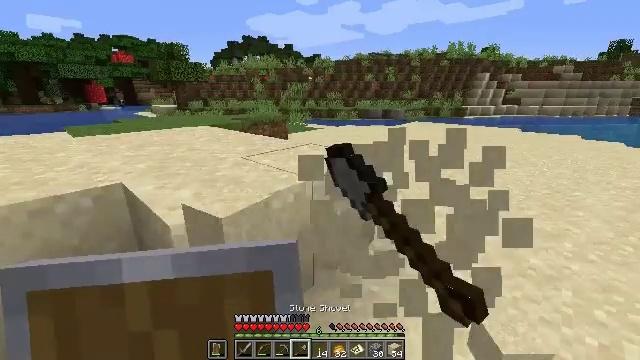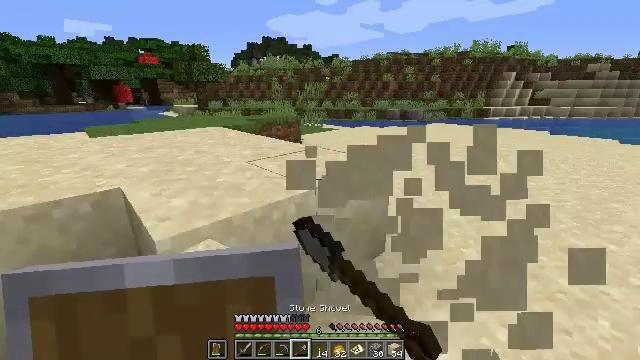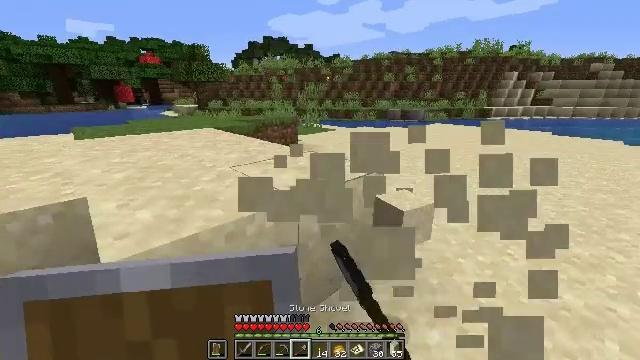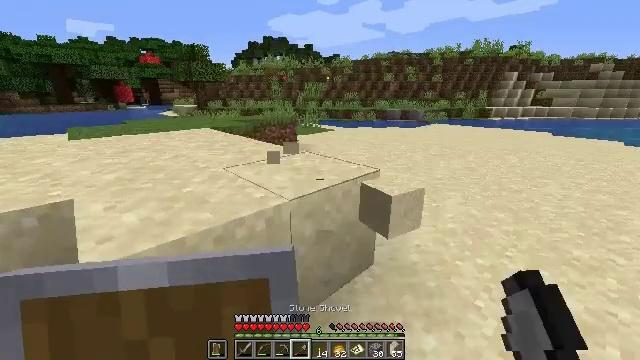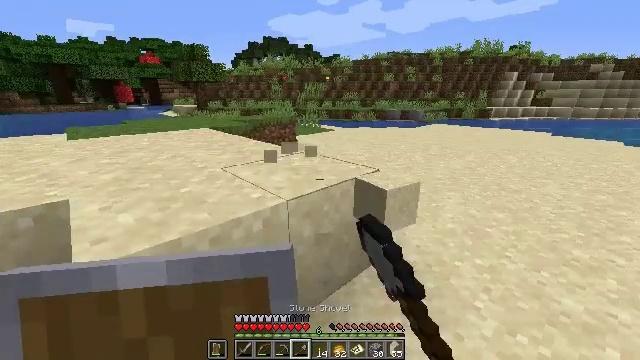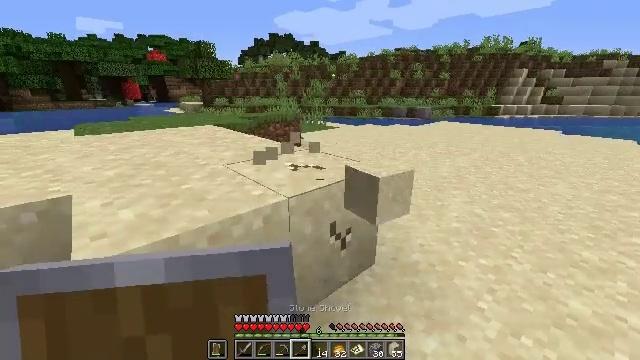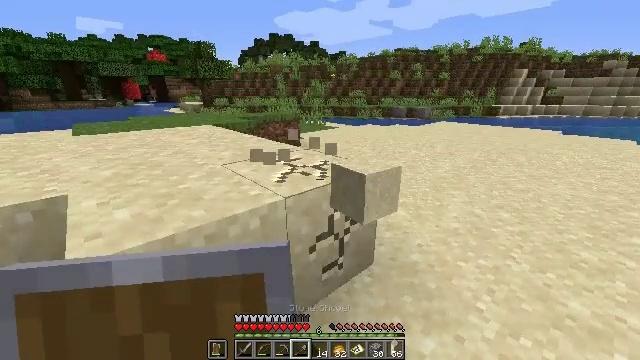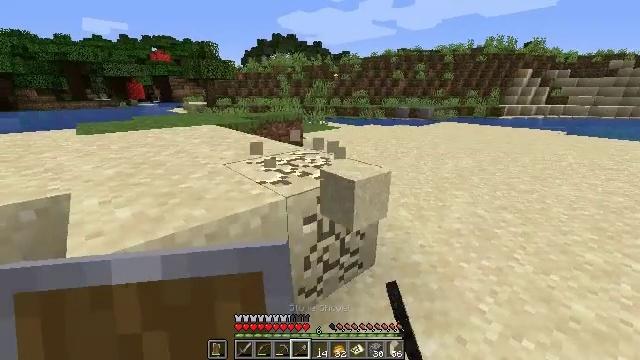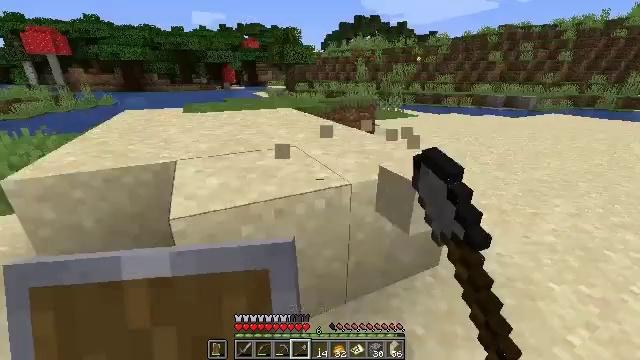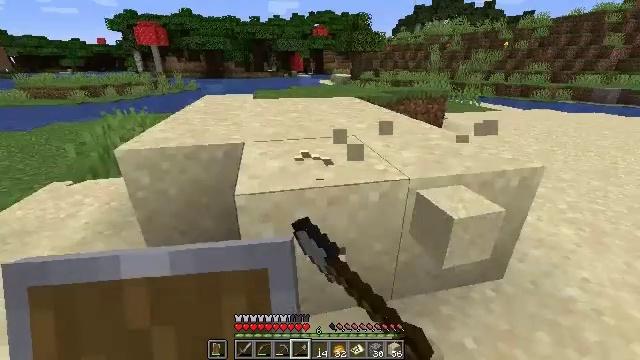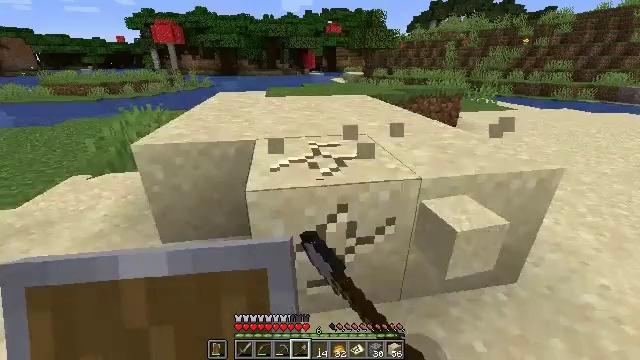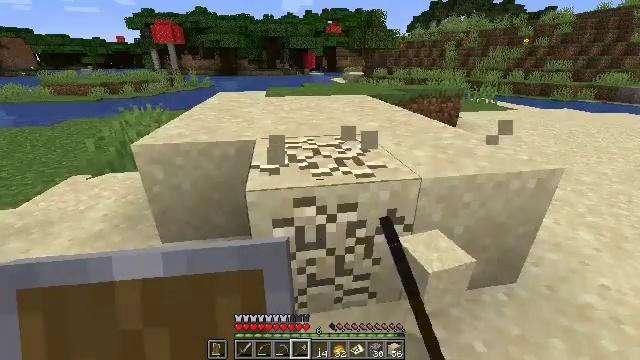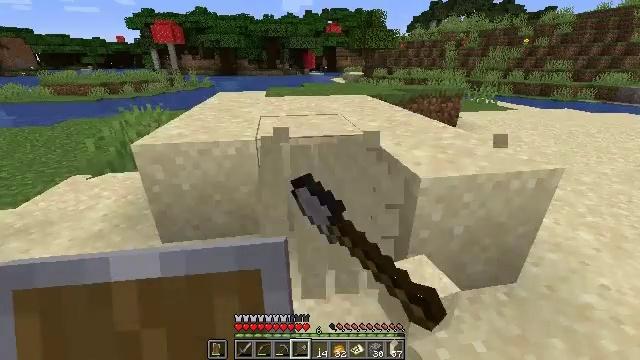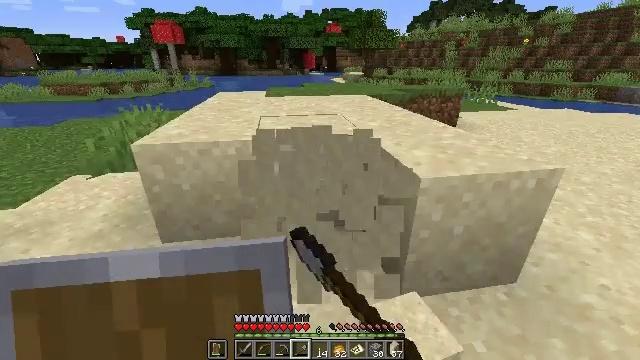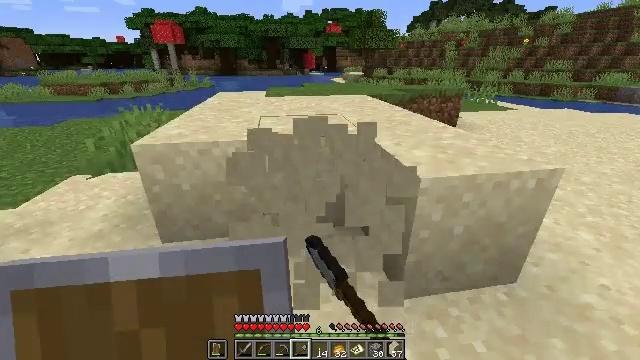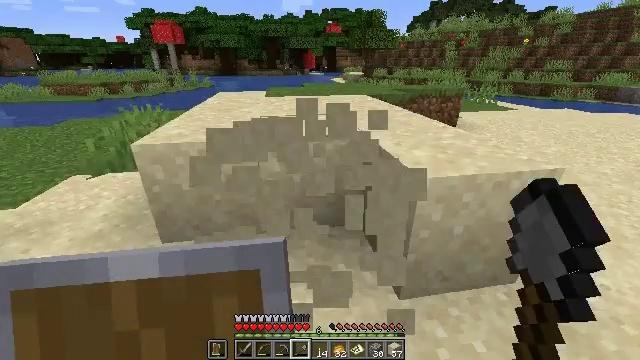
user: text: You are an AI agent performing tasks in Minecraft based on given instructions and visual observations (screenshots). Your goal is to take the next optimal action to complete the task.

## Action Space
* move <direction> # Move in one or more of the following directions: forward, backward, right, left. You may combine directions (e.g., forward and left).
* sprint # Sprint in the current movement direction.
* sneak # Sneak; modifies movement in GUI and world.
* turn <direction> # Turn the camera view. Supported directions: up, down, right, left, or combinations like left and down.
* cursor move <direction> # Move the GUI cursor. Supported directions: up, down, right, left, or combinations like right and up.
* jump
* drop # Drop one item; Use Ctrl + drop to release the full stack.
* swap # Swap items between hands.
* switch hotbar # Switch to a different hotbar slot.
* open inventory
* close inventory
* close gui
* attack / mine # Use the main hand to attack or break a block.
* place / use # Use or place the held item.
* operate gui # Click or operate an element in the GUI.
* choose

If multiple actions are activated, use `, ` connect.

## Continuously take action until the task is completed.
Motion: motion action
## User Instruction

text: Dig up some sand.
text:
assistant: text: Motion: move forward and move right, turn left, attack / mine
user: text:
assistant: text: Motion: attack / mine
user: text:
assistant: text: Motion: attack / mine
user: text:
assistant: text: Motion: attack / mine
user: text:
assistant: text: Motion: turn left, attack / mine
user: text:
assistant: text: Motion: attack / mine
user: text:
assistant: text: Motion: attack / mine
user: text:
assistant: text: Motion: turn left and down, attack / mine
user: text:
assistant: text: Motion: turn left and down, attack / mine
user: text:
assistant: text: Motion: turn left, attack / mine
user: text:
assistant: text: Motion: attack / mine
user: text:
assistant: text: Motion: attack / mine
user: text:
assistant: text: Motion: attack / mine
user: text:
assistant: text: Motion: attack / mine
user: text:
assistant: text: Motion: attack / mine
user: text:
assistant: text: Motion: turn right, attack / mine
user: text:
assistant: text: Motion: turn right, attack / mine
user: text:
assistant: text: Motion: turn right, attack / mine
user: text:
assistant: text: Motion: attack / mine
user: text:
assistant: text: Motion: attack / mine
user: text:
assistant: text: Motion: attack / mine
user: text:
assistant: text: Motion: attack / mine
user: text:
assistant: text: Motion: attack / mine
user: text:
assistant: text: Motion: attack / mine
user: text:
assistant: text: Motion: turn left, attack / mine
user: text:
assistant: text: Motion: move forward, turn left and up, attack / mine
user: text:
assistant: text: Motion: move forward, turn left and up, attack / mine
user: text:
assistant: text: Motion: move forward, attack / mine
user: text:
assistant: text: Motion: attack / mine
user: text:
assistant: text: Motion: attack / mine